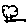
Label: tree